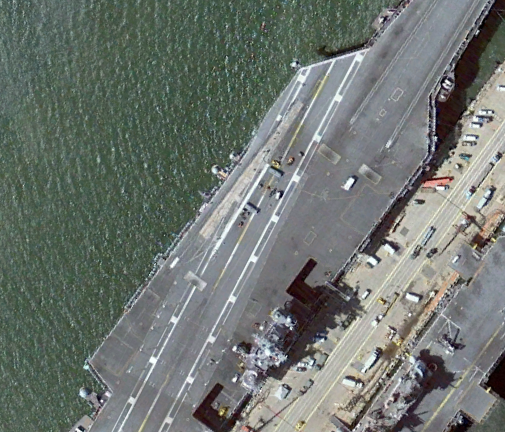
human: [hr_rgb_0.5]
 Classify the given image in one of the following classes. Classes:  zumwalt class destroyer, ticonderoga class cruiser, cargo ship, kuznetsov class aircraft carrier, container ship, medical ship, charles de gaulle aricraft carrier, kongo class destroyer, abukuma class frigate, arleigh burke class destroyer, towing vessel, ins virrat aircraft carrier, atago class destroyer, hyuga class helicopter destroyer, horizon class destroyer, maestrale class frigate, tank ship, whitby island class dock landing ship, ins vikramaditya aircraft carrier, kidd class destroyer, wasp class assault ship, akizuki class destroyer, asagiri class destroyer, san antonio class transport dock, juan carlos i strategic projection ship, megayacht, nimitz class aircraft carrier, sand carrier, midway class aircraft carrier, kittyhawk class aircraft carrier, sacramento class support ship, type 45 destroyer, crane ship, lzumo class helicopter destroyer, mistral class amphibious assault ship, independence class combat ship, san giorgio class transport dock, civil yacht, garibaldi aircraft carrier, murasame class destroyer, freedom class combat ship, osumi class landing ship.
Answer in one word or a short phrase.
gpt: Nimitz class aircraft carrier